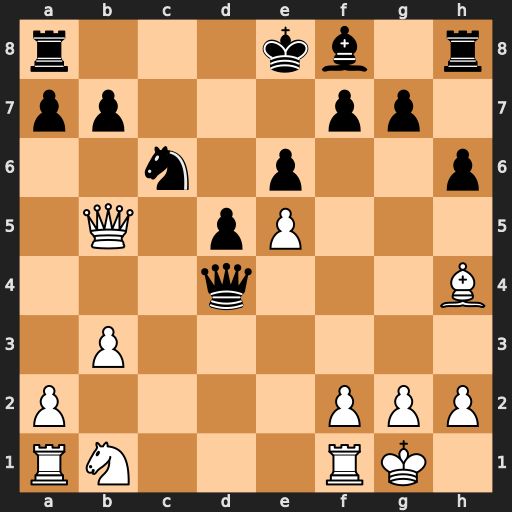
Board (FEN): r3kb1r/pp3pp1/2n1p2p/1Q1pP3/3q3B/1P6/P4PPP/RN3RK1
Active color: w
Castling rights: kq
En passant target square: -
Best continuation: Qxb7 Qb6 Qxa8+